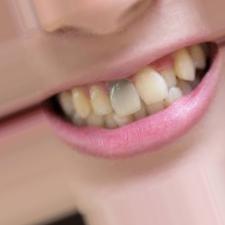
Condition: Tooth Discoloration